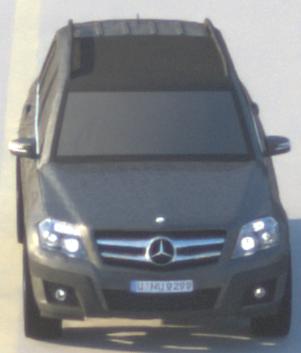
Make: Mercedes-Benz
Model: GLK 280
Detailed model: GLK-Class (204)
Model produced from: 2008/10
Model produced until: 2009/04
Doors: 5
Color: gray
Road condition: dry road
Daytime: sunrise or sunset
Contrast: medium contrast